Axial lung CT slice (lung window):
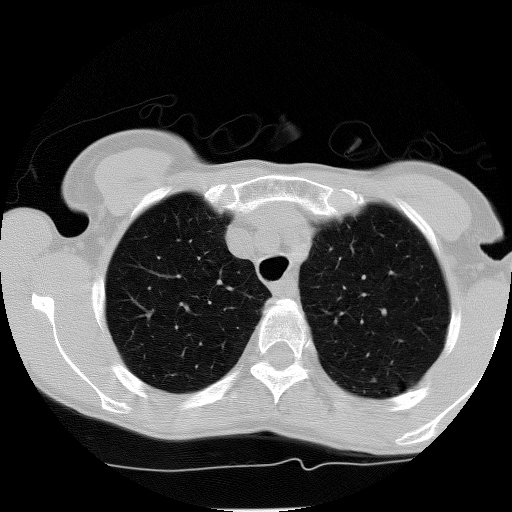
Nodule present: no